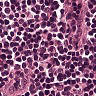
Metastatic tissue present: no